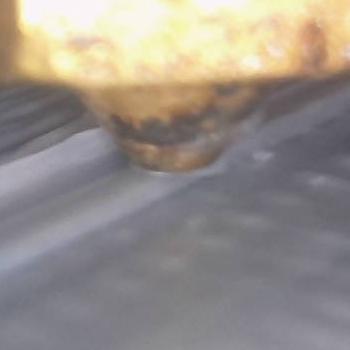
Flow rate: 178%